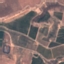
Land use / land cover class: PermanentCrop